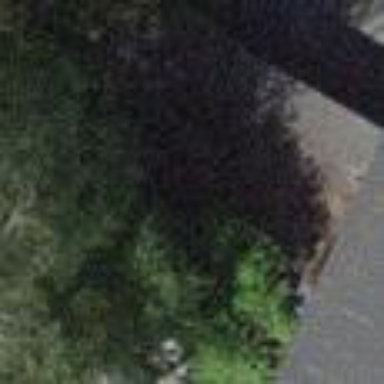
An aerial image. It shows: Garage.